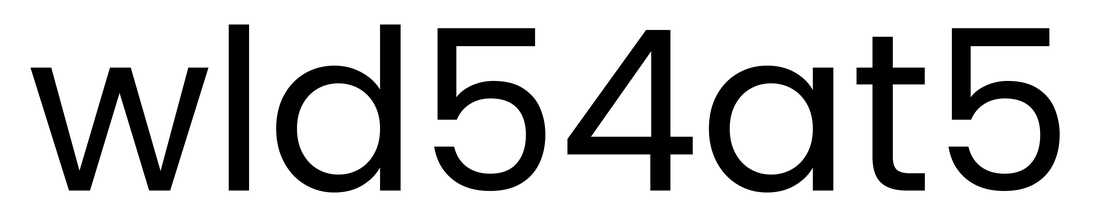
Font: Poppins-Regular